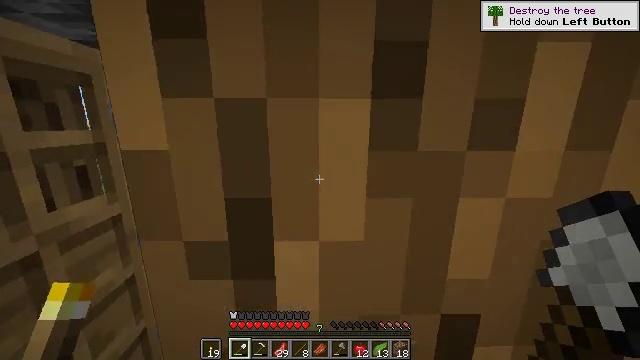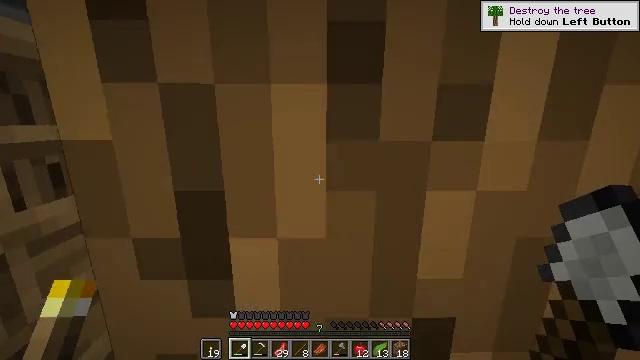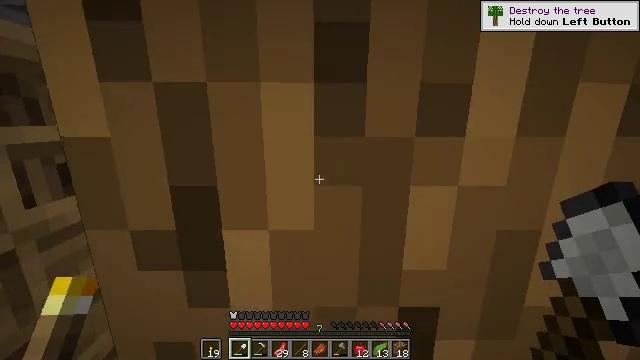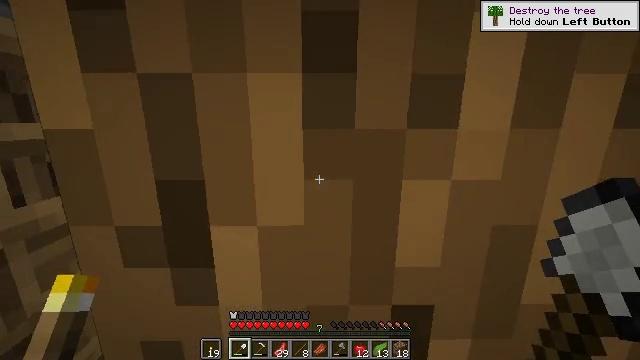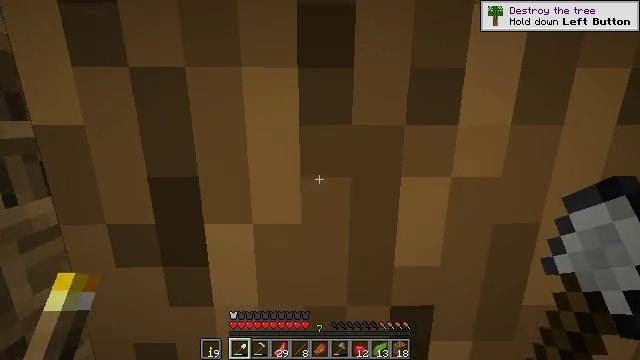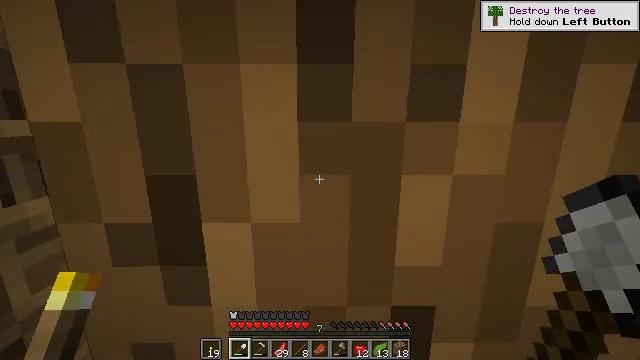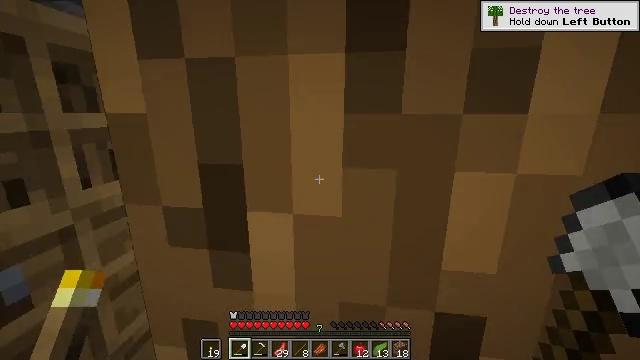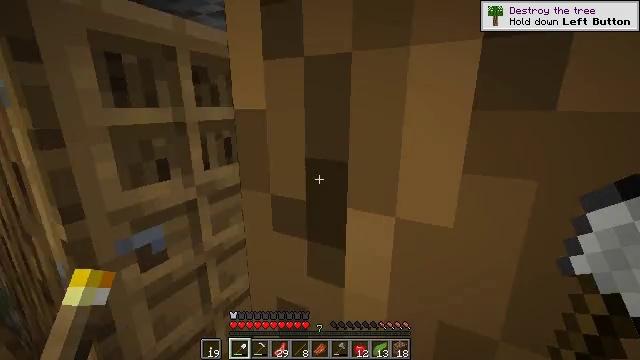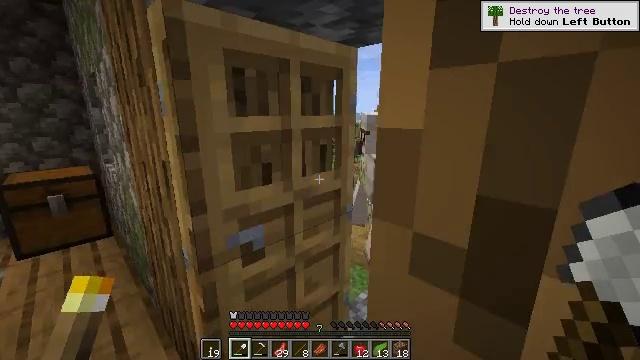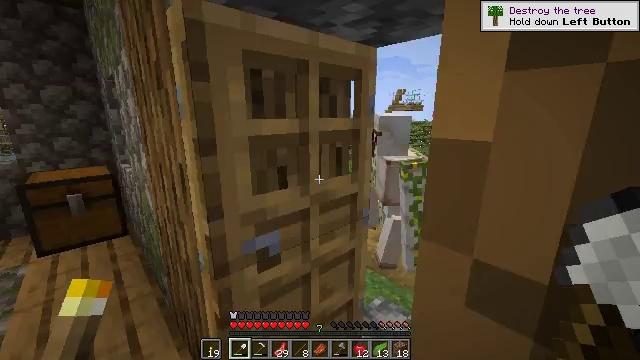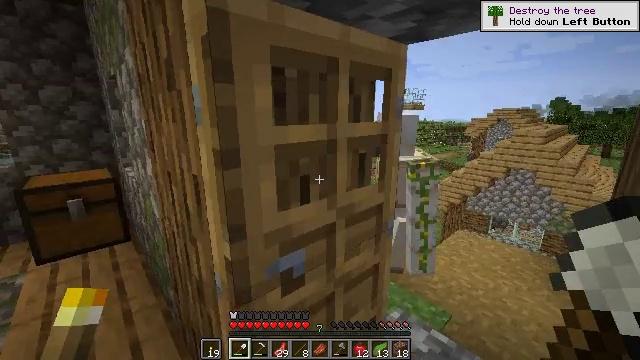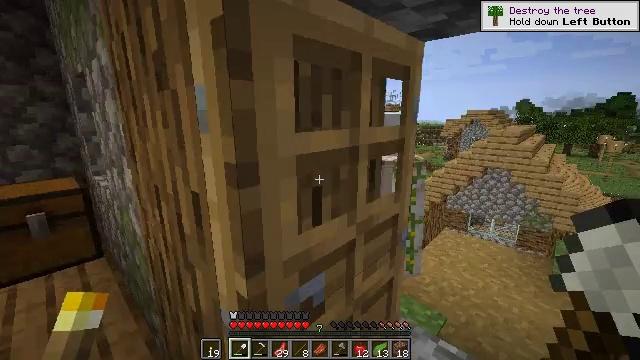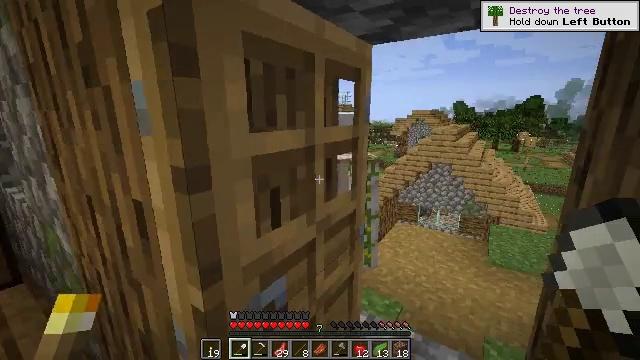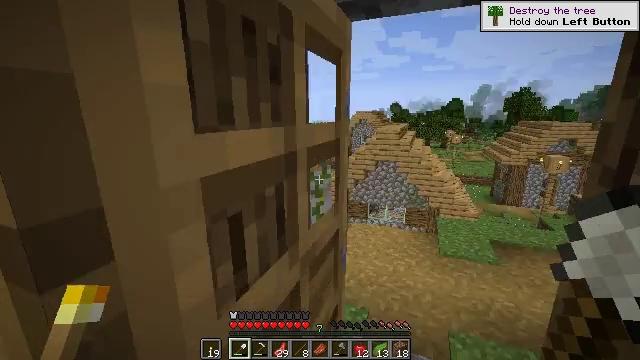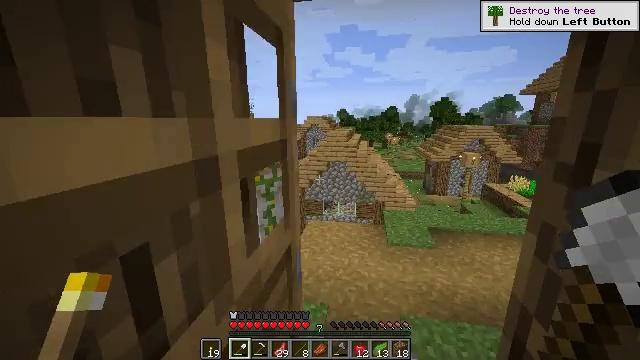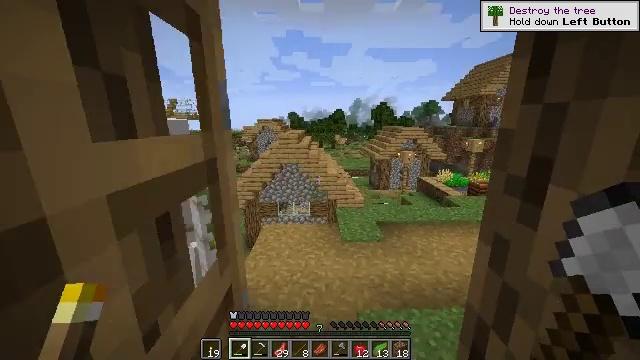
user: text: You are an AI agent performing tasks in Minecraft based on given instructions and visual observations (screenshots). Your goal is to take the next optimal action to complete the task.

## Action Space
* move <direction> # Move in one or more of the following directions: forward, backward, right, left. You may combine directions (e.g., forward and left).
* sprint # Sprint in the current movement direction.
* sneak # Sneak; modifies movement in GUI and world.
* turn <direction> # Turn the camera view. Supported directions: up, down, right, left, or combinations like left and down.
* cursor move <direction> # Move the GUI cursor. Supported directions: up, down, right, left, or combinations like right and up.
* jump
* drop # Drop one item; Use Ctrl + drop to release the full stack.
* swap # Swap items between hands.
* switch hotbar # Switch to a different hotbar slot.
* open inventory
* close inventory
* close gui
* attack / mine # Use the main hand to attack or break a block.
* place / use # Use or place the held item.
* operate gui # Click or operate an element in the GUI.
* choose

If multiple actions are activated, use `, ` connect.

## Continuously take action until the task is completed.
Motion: motion action
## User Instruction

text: Destroy the yellow bed to recycle it.
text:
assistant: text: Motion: move forward
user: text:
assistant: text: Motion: move forward, sprint
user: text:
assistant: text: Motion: move forward, sprint
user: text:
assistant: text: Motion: move forward, sprint
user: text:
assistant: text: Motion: move forward, sprint
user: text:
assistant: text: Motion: move forward, turn left and down
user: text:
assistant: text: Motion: move forward, turn left and down
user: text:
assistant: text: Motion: move forward, turn left and up
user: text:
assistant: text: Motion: move forward, turn left
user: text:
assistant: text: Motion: move forward
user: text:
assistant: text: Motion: move forward, sprint, turn right
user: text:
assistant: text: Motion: move forward, sprint, turn right
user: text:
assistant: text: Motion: move forward, sprint, turn right
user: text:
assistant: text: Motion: move forward, sprint, turn right
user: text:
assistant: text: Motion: move forward, turn right
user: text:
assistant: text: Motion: move forward, sprint, turn right
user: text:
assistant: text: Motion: move forward, sprint, turn right
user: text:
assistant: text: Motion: move forward, sprint
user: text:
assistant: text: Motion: move forward, sprint
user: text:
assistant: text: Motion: move forward
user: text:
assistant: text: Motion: move forward
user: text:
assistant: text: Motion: move forward
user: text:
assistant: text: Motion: move forward, sprint, turn right
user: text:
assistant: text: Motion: move forward, sprint, turn right
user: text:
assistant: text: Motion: move forward, sprint, turn right
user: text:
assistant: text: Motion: move forward, turn right
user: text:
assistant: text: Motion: move forward, turn right
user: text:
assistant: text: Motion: move forward, turn right
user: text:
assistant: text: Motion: move forward, sprint, turn left
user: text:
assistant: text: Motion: move forward, sprint